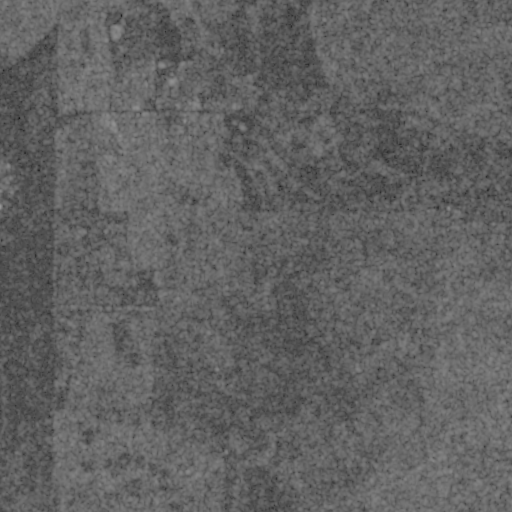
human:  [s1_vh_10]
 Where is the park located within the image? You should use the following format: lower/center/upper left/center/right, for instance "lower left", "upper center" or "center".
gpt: The park is located in the upper center of the image.
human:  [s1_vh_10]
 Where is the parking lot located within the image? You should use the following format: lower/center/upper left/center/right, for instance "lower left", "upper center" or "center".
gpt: The parking lot is located in the upper left of the image.
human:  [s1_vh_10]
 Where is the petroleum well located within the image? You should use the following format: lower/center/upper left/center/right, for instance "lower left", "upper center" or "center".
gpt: The petroleum well is located in the center left of the image.
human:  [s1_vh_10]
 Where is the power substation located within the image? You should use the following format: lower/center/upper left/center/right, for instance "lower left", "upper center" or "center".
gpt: The power substation is located in the center left of the image.
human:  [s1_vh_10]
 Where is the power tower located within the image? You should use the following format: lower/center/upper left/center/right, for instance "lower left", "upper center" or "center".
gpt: The power tower is located in the center left of the image.
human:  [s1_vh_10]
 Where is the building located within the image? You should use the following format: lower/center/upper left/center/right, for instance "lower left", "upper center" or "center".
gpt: The building is located in the upper left of the image.
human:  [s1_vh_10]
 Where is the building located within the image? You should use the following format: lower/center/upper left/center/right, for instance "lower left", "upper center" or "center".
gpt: The building is located in the upper left of the image.
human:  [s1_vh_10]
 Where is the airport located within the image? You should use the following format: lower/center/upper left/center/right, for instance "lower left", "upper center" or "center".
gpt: There is no airport in the image.

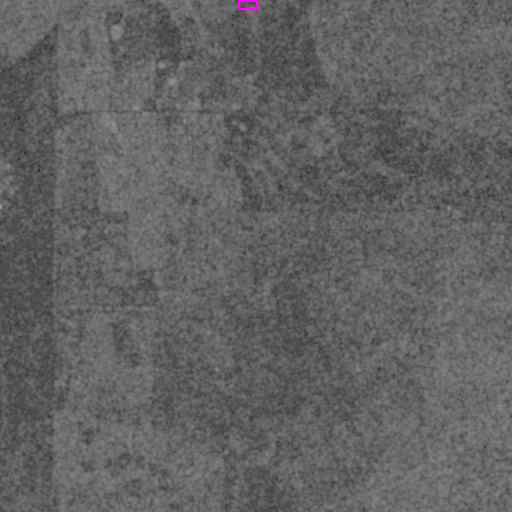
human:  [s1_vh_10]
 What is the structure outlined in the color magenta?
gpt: The structure outlined in magenta is a park.
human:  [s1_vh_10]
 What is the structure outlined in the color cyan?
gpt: There is no cyan outline.